【题型】解答题　【知识点】解析几何　【难度】easy
已知 \(\triangle PF_1F_2\) 的周长为 \(18\)，\(F_1(-4,0)\)，\(F_2(4,0)\)。
\vspace{1em}
\noindent
(1) 求顶点 \(P\) 的轨迹 \(C\) 的标准方程；
\vspace{1em}
\noindent
(2) 当 \(\angle F_1PF_2 = 90^\circ\) 时，求点 \(P\) 的纵坐标。
【解答】
\noindent
【答案】(1) \(\dfrac{x^2}{25} + \dfrac{y^2}{9} = 1\ (x \neq \pm 5)\)。
\vspace{0.5em}
\noindent
(2) \(\pm \dfrac{9}{4}\)。
\vspace{1em}
\noindent
【分析】(1) 根据周长可得动点 \(P\) 满足的几何性质，根据椭圆的定义可得动点的轨迹方程；
(2) 设点 \(P(m,n)\)，可得 \(m^2 + n^2 = 16\)，与椭圆方程联立可得答案。
\vspace{1em}
\noindent
【详解】(1) 设 \(P(x,y)\)，易得 \(|F_1F_2| = 8\)，则 \(|PF_1| + |PF_2| = 18 - 8 = 10 > |F_1F_2|\)，
由椭圆定义可得点 \(P\) 的轨迹 \(C\) 是以 \(F_1, F_2\) 为焦点的椭圆（不含 \(x\) 轴上两点），
且 \(2a = 10,\ 2c = 8\)，
所以 \(a = 5,\ c = 4,\ b^2 = a^2 - c^2 = 9\)，
所以所求轨迹方程为 \(\dfrac{x^2}{25} + \dfrac{y^2}{9} = 1\ (x \neq \pm 5)\)。
\vspace{0.5em}
\noindent
(2) 当动点 \(P\) 满足 \(\angle F_1PF_2 = 90^\circ\) 时，可得 \(P\) 在以 \(F_1F_2\) 为直径的圆上，
所以该圆圆心为 \((0,0)\)，半径为 \(4\)，即圆的方程为 \(x^2 + y^2 = 16\)，
设点 \(P(m,n)\)，可得 \(m^2 + n^2 = 16\)，
又点 \(P\) 在椭圆上，所以 \(9m^2 + 25n^2 = 225\)，
即
\[
\begin{cases}
m^2 + n^2 = 16 \\
9m^2 + 25n^2 = 225
\end{cases},
\]
解得 \(m^2 = \dfrac{175}{16},\ n^2 = \dfrac{81}{16}\)，则 \(P\) 的纵坐标为 \(\pm \dfrac{9}{4}\)。

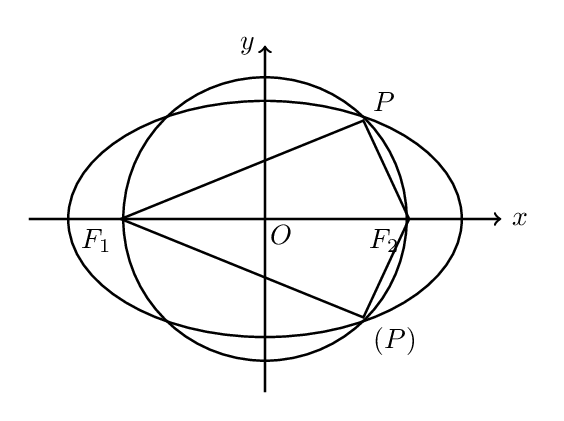